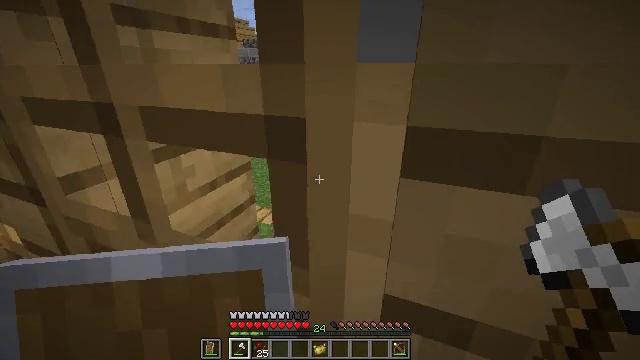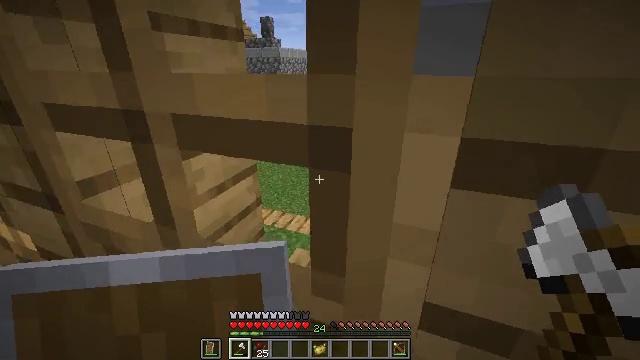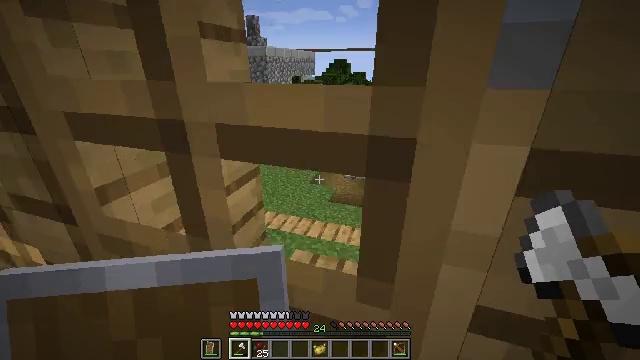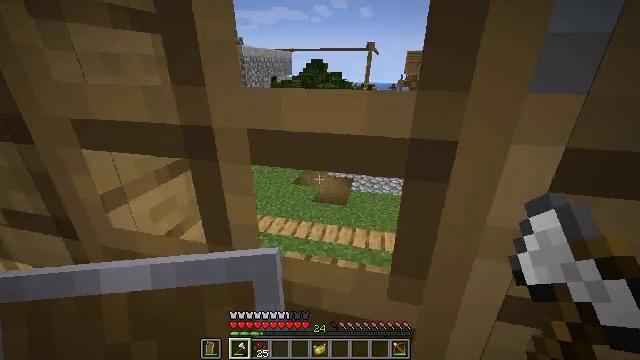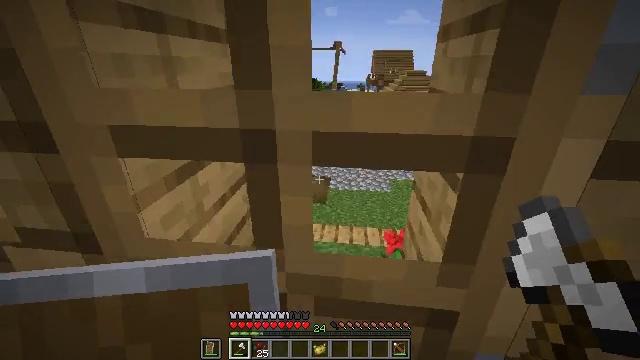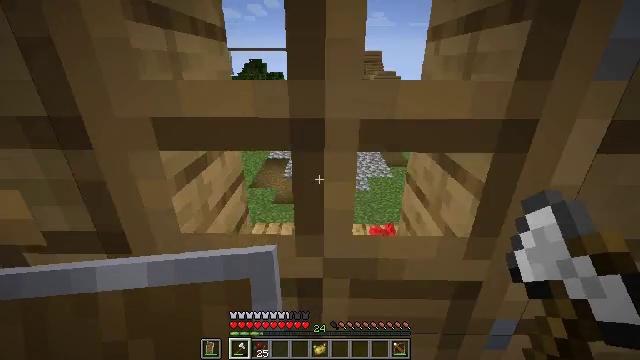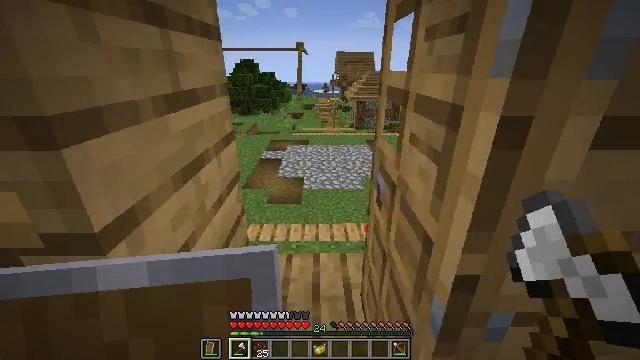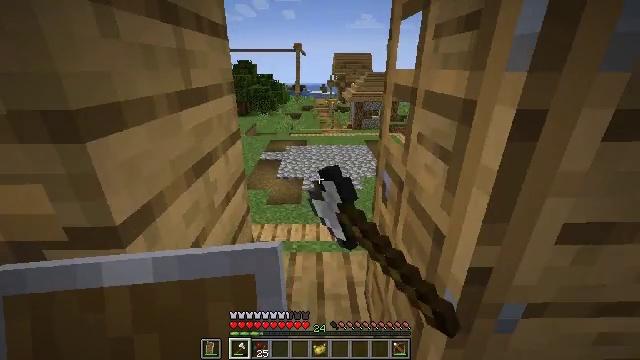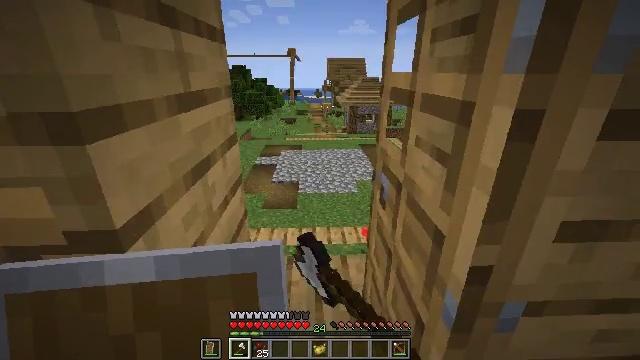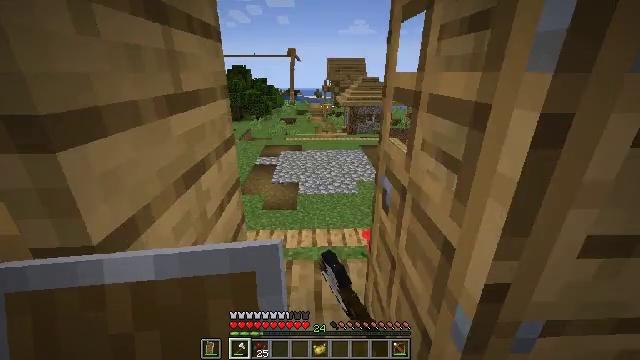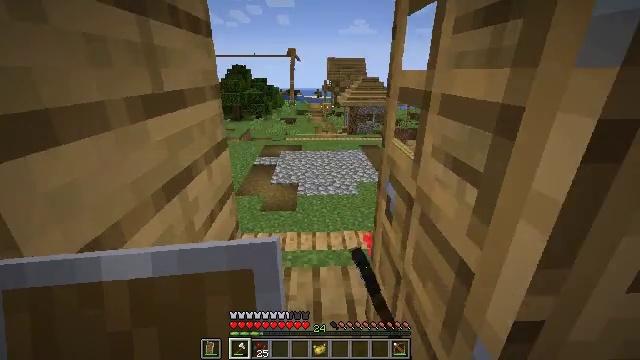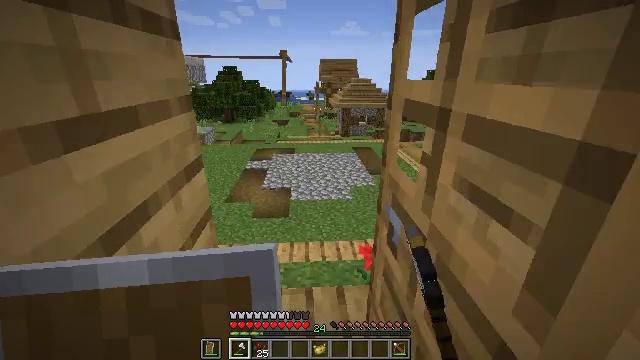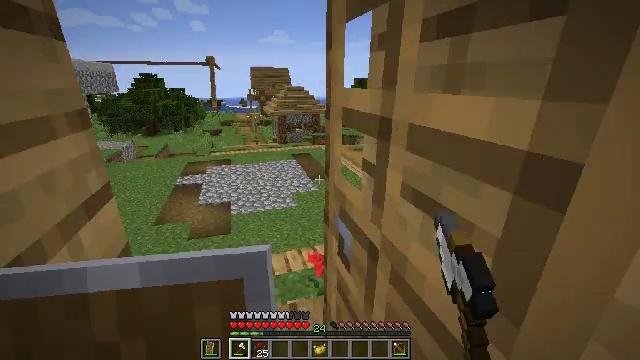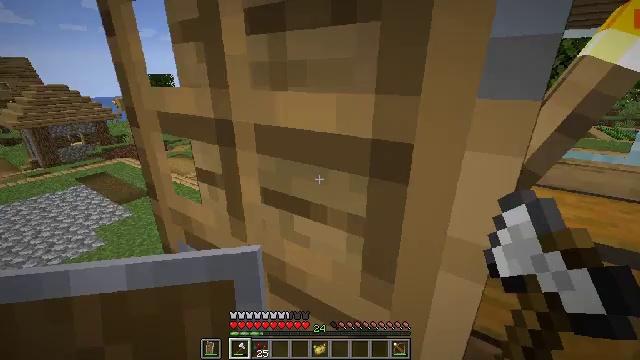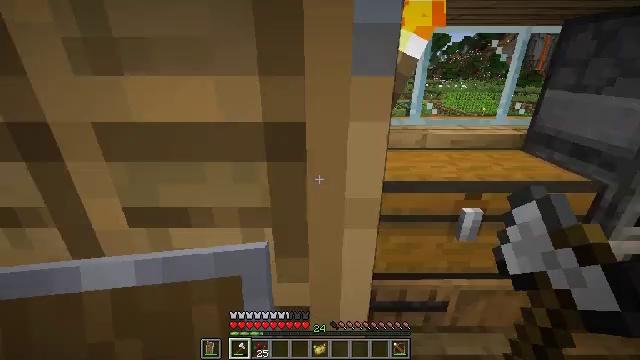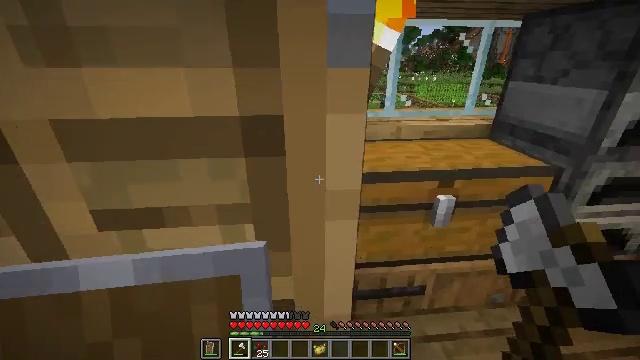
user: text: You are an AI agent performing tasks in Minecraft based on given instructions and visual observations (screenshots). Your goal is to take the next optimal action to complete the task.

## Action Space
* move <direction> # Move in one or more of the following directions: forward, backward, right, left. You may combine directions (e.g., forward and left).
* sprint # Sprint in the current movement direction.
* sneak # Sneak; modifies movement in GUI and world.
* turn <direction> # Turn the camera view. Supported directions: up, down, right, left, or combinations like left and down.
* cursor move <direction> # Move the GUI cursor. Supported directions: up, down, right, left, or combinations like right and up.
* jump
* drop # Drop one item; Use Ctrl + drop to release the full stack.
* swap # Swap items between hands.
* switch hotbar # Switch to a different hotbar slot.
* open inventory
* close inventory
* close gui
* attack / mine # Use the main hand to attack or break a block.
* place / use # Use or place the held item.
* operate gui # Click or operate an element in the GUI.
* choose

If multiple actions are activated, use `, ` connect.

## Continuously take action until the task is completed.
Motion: motion action
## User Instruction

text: Drop a poisonous potato.
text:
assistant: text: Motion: move left
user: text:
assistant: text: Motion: move left, turn right
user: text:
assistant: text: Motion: move left, turn right
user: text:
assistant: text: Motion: turn right
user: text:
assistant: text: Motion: turn right
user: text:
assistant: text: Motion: turn right, use / place
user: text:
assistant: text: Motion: use / place
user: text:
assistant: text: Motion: turn right, use / place
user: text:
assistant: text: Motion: move forward
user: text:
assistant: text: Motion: move forward
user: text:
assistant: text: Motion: move forward, turn right
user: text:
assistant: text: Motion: turn right and up
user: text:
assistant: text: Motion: turn right
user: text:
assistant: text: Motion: turn right and down
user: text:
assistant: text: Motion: turn right and down
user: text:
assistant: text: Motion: move right
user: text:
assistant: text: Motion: move right, turn left
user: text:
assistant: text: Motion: move right, turn left
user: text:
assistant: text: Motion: move right, turn down
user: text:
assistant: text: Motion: turn down
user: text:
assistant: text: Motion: turn down
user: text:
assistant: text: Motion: turn right and down
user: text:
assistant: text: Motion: turn right
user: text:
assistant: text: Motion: turn right and down
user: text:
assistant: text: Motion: turn right and down
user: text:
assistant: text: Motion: turn right
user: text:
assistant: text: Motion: turn right
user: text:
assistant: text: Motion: no_op
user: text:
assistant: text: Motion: no_op
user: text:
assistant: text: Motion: no_op